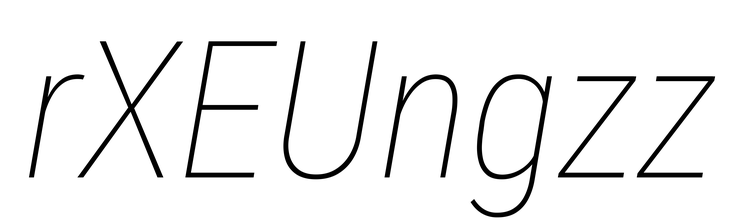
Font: Roboto-Italic_Condensed_Thin_Italic